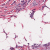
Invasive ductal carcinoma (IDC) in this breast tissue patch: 1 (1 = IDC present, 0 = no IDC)